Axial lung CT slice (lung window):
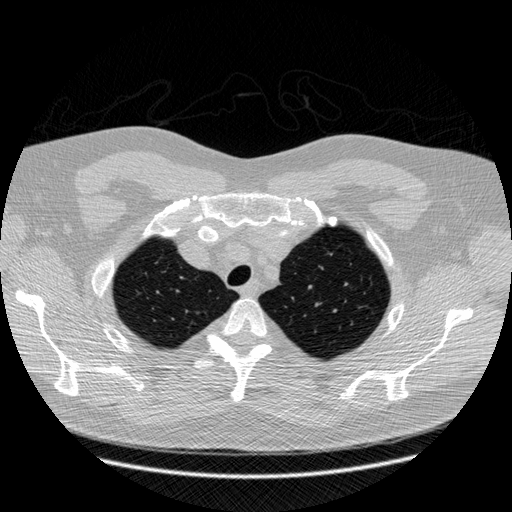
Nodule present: no